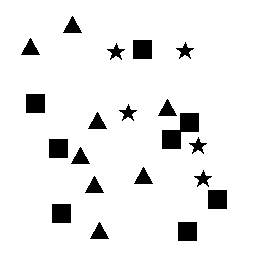
Squares: 8
Triangles: 8
Stars: 5
Total shapes: 21